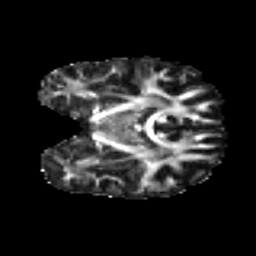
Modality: FA
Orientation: coronal
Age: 21
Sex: female
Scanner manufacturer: ge
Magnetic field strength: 3 T
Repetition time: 7.8 s
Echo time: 0.0606 s